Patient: sex M, age 64
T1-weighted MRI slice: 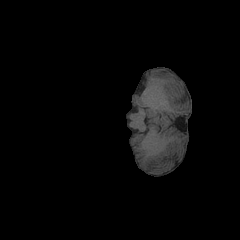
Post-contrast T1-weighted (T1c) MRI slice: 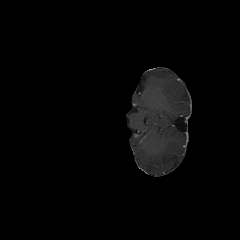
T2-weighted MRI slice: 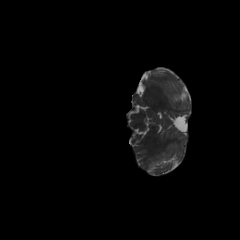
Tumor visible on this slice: no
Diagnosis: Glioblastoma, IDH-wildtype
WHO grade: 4